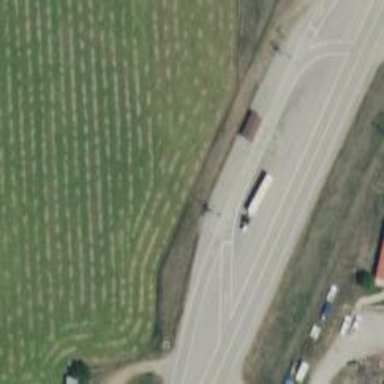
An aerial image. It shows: Weighbridge facility.